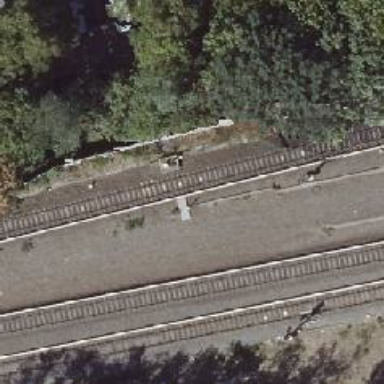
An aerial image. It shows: Railway signal.